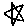
Label: star